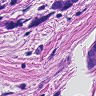
Metastatic tissue present: yes